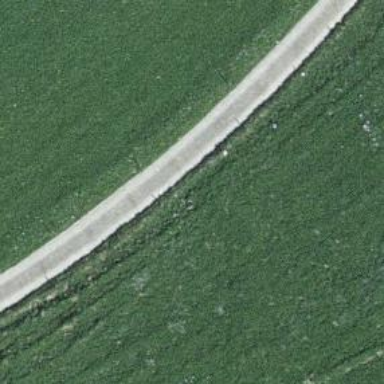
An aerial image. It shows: Service road with concrete plates surface.